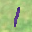
Label: 1